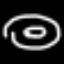
Label: donut